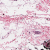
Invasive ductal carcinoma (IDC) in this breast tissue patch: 0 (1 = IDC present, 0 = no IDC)